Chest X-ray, PA view. Patient: 32 years old, sex M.
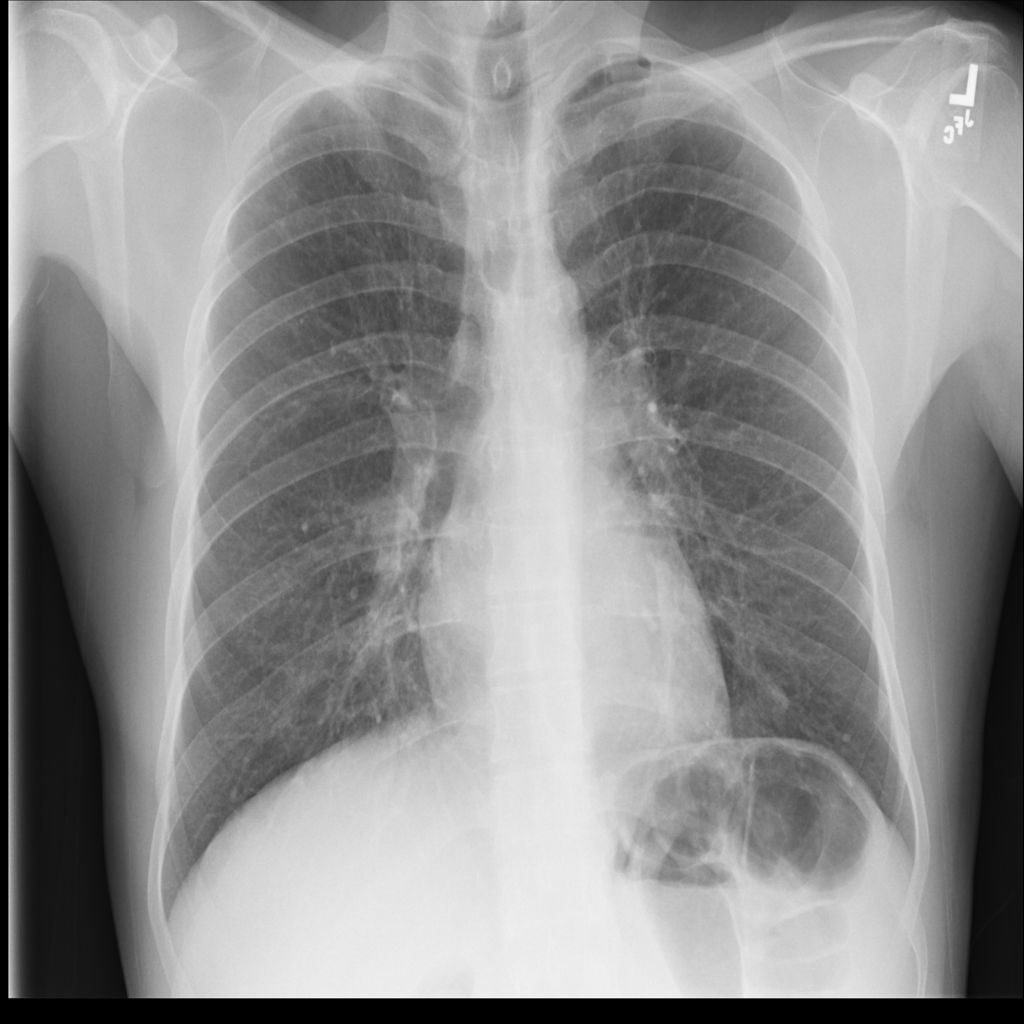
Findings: No Finding